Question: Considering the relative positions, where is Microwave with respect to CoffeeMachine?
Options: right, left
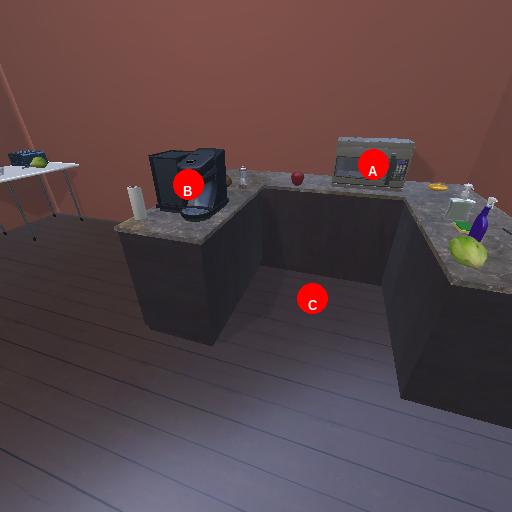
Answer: right